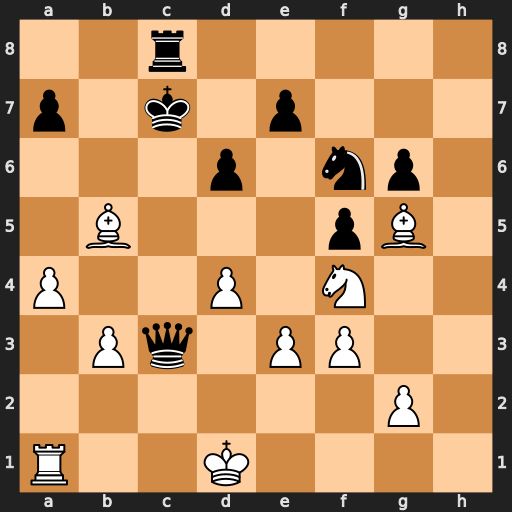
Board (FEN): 2r5/p1k1p3/3p1np1/1B3pB1/P2P1N2/1Pq1PP2/6P1/R2K4
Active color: w
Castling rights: -
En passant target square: -
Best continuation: Rc1 Qxc1+ Kxc1